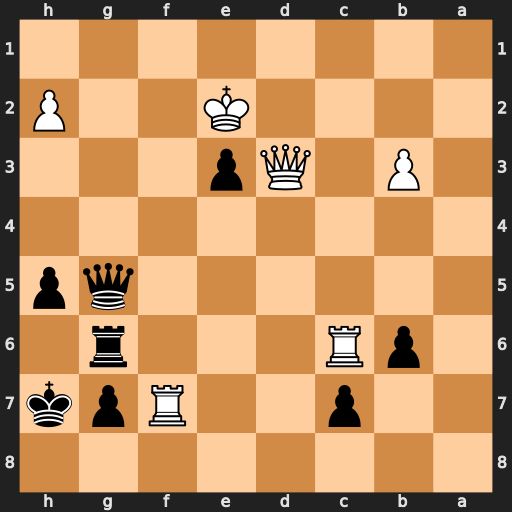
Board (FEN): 8/2p2Rpk/1pR3r1/6qp/8/1P1Qp3/4K2P/8
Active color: b
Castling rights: -
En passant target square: -
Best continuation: Qg2+ Kxe3 Qxc6